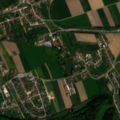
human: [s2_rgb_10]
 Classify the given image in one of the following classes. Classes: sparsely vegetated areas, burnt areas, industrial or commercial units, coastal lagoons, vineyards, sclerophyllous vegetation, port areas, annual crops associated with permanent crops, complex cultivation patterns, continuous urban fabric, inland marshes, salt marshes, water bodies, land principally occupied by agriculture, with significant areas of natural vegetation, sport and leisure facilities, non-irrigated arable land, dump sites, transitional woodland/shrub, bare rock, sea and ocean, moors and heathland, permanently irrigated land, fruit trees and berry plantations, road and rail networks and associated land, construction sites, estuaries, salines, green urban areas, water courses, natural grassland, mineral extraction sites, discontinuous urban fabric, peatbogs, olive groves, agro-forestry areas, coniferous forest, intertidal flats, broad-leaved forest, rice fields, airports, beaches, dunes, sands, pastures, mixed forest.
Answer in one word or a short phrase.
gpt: discontinuous urban fabric, non-irrigated arable land, land principally occupied by agriculture, with significant areas of natural vegetation, broad-leaved forest, mixed forest